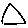
Label: triangle